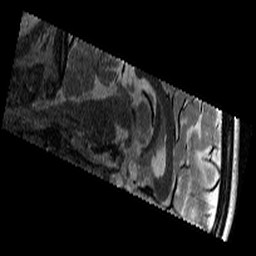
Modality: T2w
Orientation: sagittal
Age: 10
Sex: female
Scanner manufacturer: siemens
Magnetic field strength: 3 T
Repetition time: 9.23 s
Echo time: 0.067 s